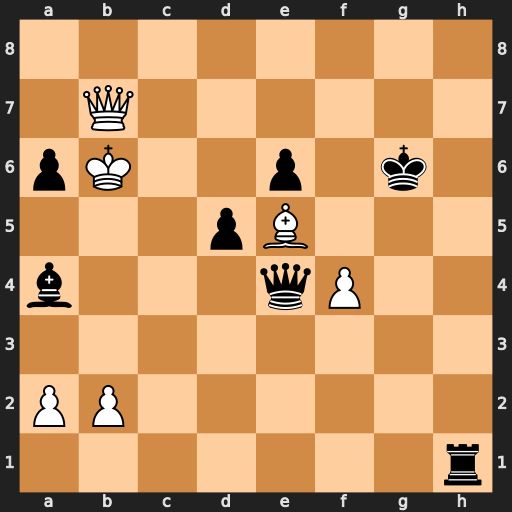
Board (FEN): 8/1Q6/pK2p1k1/3pB3/b3qP2/8/PP6/7r
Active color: w
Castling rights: -
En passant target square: -
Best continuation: Qg7+ Kf5 Qg5#